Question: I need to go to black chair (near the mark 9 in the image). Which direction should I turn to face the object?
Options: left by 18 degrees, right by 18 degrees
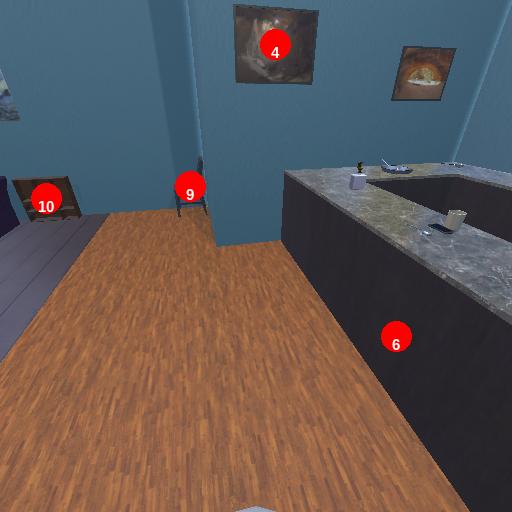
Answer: left by 18 degrees